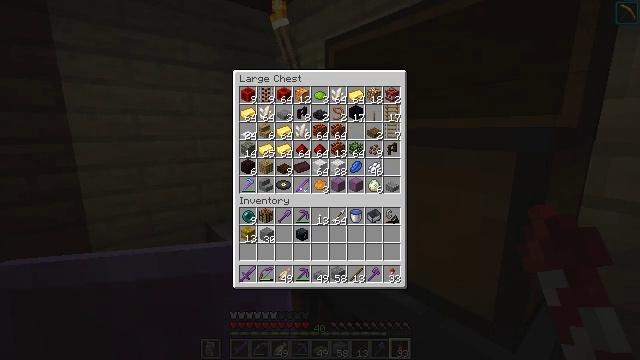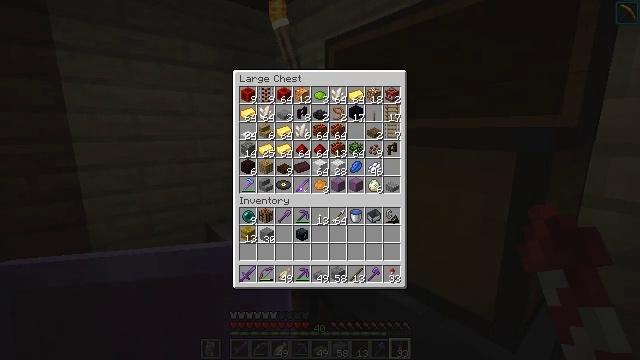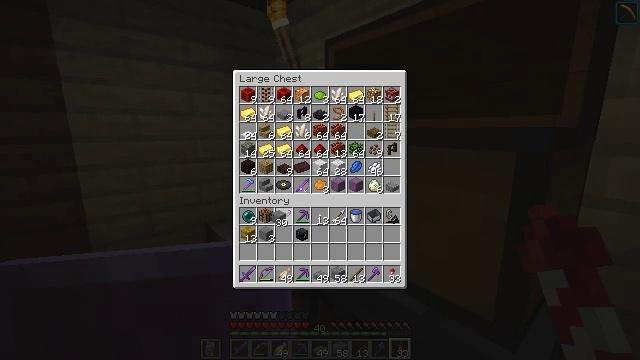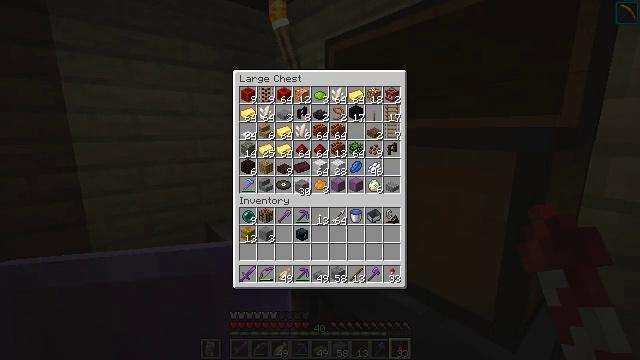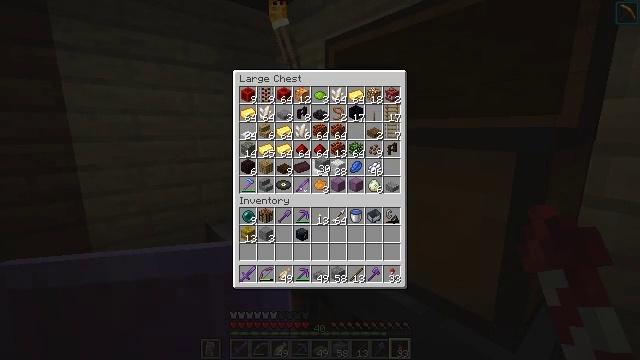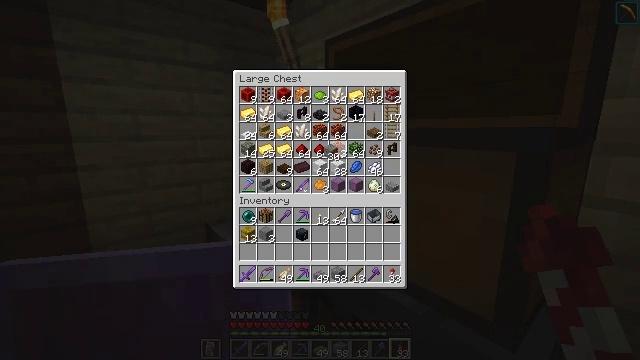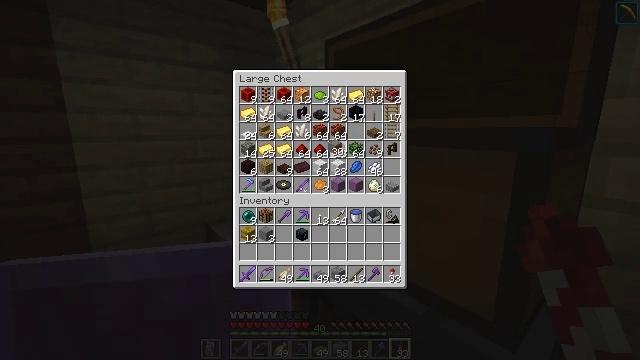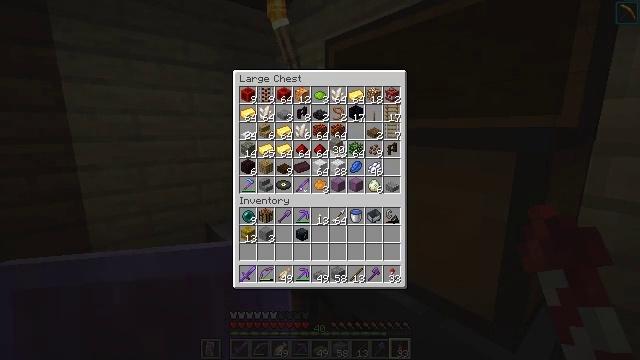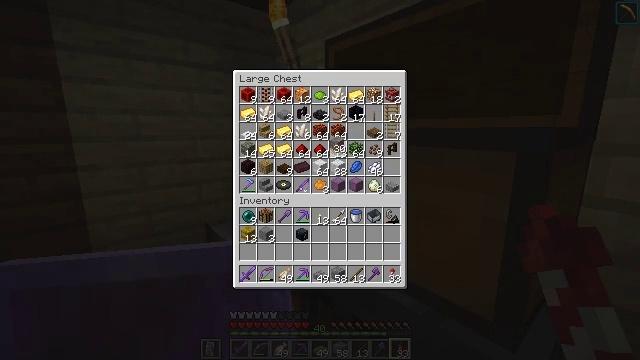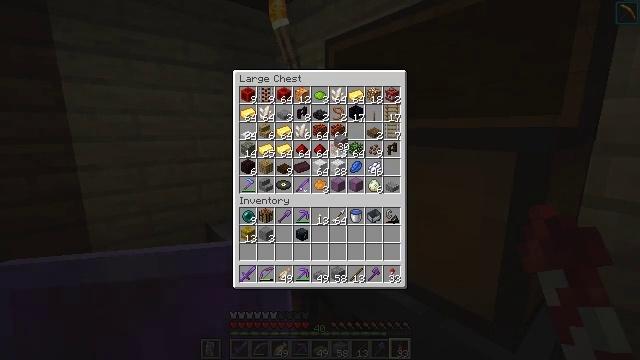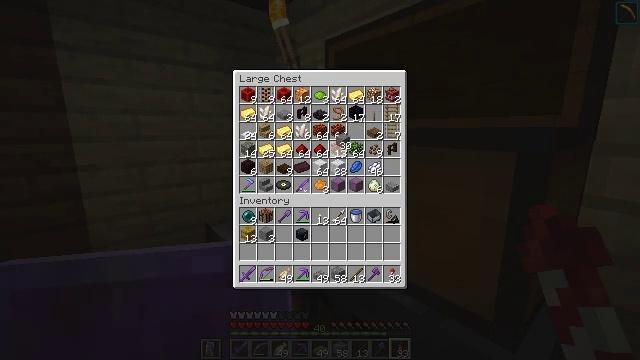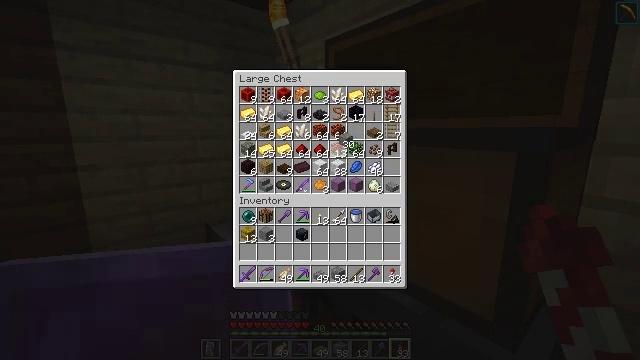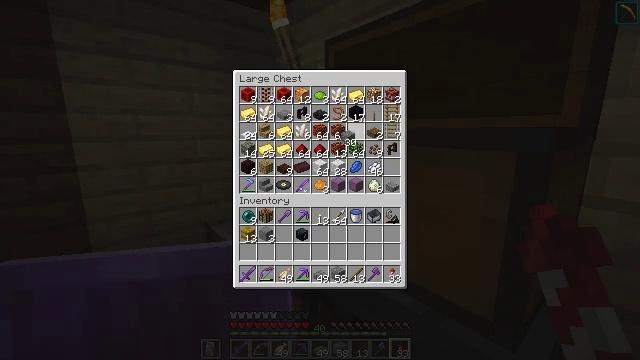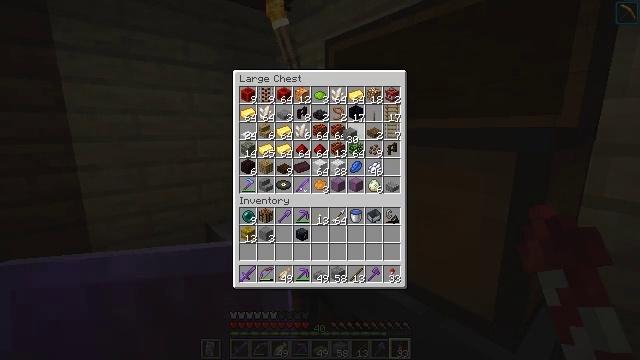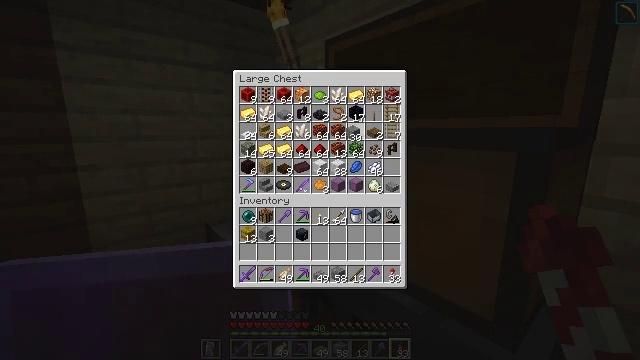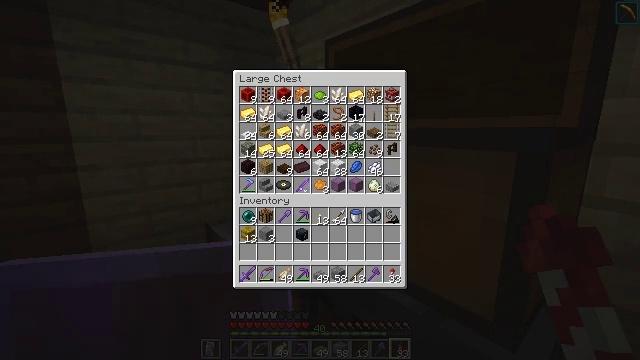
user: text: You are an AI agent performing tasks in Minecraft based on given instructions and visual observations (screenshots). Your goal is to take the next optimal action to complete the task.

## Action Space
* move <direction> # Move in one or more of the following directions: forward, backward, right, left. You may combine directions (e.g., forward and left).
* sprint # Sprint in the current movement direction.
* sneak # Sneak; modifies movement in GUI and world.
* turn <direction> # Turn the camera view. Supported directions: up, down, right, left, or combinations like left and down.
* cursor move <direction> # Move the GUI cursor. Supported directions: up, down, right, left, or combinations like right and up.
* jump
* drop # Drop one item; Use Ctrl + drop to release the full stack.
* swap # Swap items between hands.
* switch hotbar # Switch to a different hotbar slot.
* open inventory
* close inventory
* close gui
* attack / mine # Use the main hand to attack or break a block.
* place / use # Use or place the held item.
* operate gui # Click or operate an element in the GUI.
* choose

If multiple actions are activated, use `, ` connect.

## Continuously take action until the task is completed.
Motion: motion action
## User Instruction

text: Obtain a stonecutter from the crafting table.
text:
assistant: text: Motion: no_op
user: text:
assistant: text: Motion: turn right and up
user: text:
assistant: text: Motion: turn right and up
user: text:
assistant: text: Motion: turn right and up
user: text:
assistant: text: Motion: turn right and up
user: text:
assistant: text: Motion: no_op
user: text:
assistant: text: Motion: no_op
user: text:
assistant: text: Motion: no_op
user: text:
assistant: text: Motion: no_op
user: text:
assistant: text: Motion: no_op
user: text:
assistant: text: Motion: no_op
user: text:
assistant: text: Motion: no_op
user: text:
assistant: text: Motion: no_op
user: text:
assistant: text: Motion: no_op
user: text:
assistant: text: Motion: no_op
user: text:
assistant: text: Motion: no_op
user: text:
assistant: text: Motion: no_op
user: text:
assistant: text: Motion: attack / mine
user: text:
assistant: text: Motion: attack / mine
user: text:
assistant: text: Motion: attack / mine
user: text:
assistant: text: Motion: no_op
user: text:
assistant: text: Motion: no_op
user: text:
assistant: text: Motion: no_op
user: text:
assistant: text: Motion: no_op
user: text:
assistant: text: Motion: no_op
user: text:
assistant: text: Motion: no_op
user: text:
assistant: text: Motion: no_op
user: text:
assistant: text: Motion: no_op
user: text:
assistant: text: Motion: turn right and up
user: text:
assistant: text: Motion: move forward, turn right and up